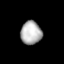
Tissue: lung
Cell type: Fibroblasts
Senescence score: 0.6085
Nuclear area (px): 480
Mean DAPI intensity: 176.913